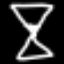
Label: hourglass